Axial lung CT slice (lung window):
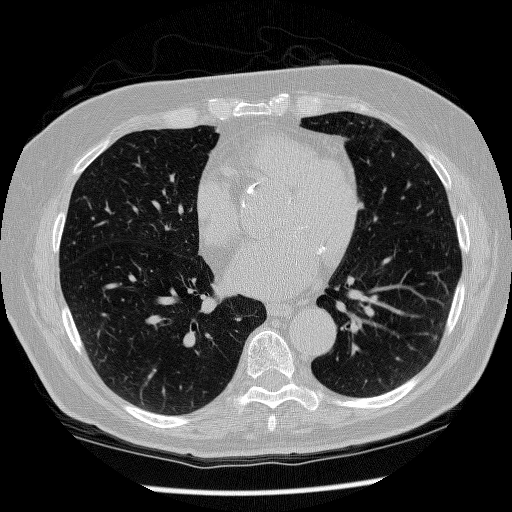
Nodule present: no